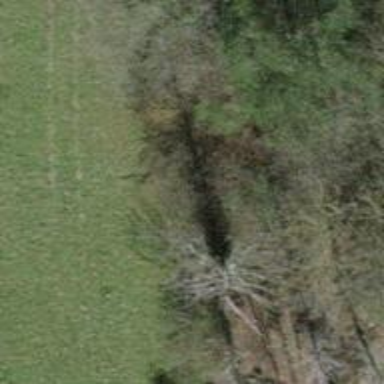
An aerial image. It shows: Beautiful tree in nature.